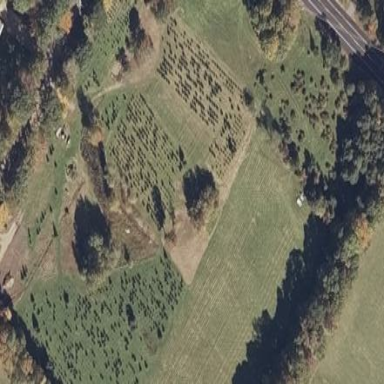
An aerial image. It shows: Beautiful orchard filled with Christmas trees.